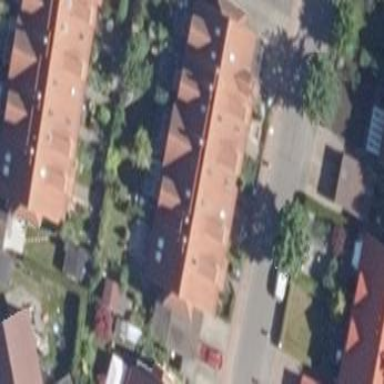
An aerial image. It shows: Terrace building.